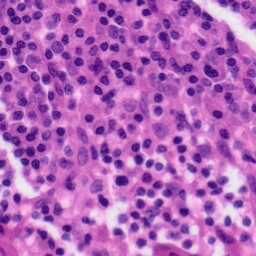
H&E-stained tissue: Tonsil